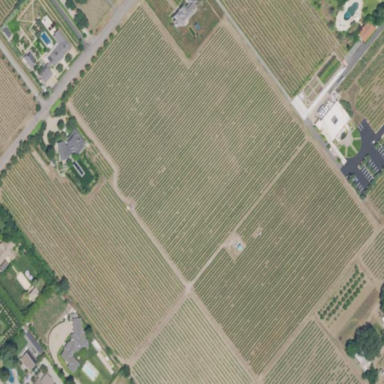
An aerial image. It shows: Vineyard where grapes are grown.